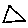
Label: triangle